Question: I use the stripe for payment in my application but after i have error in my controller
Errors:
1."The type or namespace name 'StripeCustomerService' could not be found (are you issing a using "
2."The type or namespace name 'StripeChargeService' could not be found (are you issing a using "

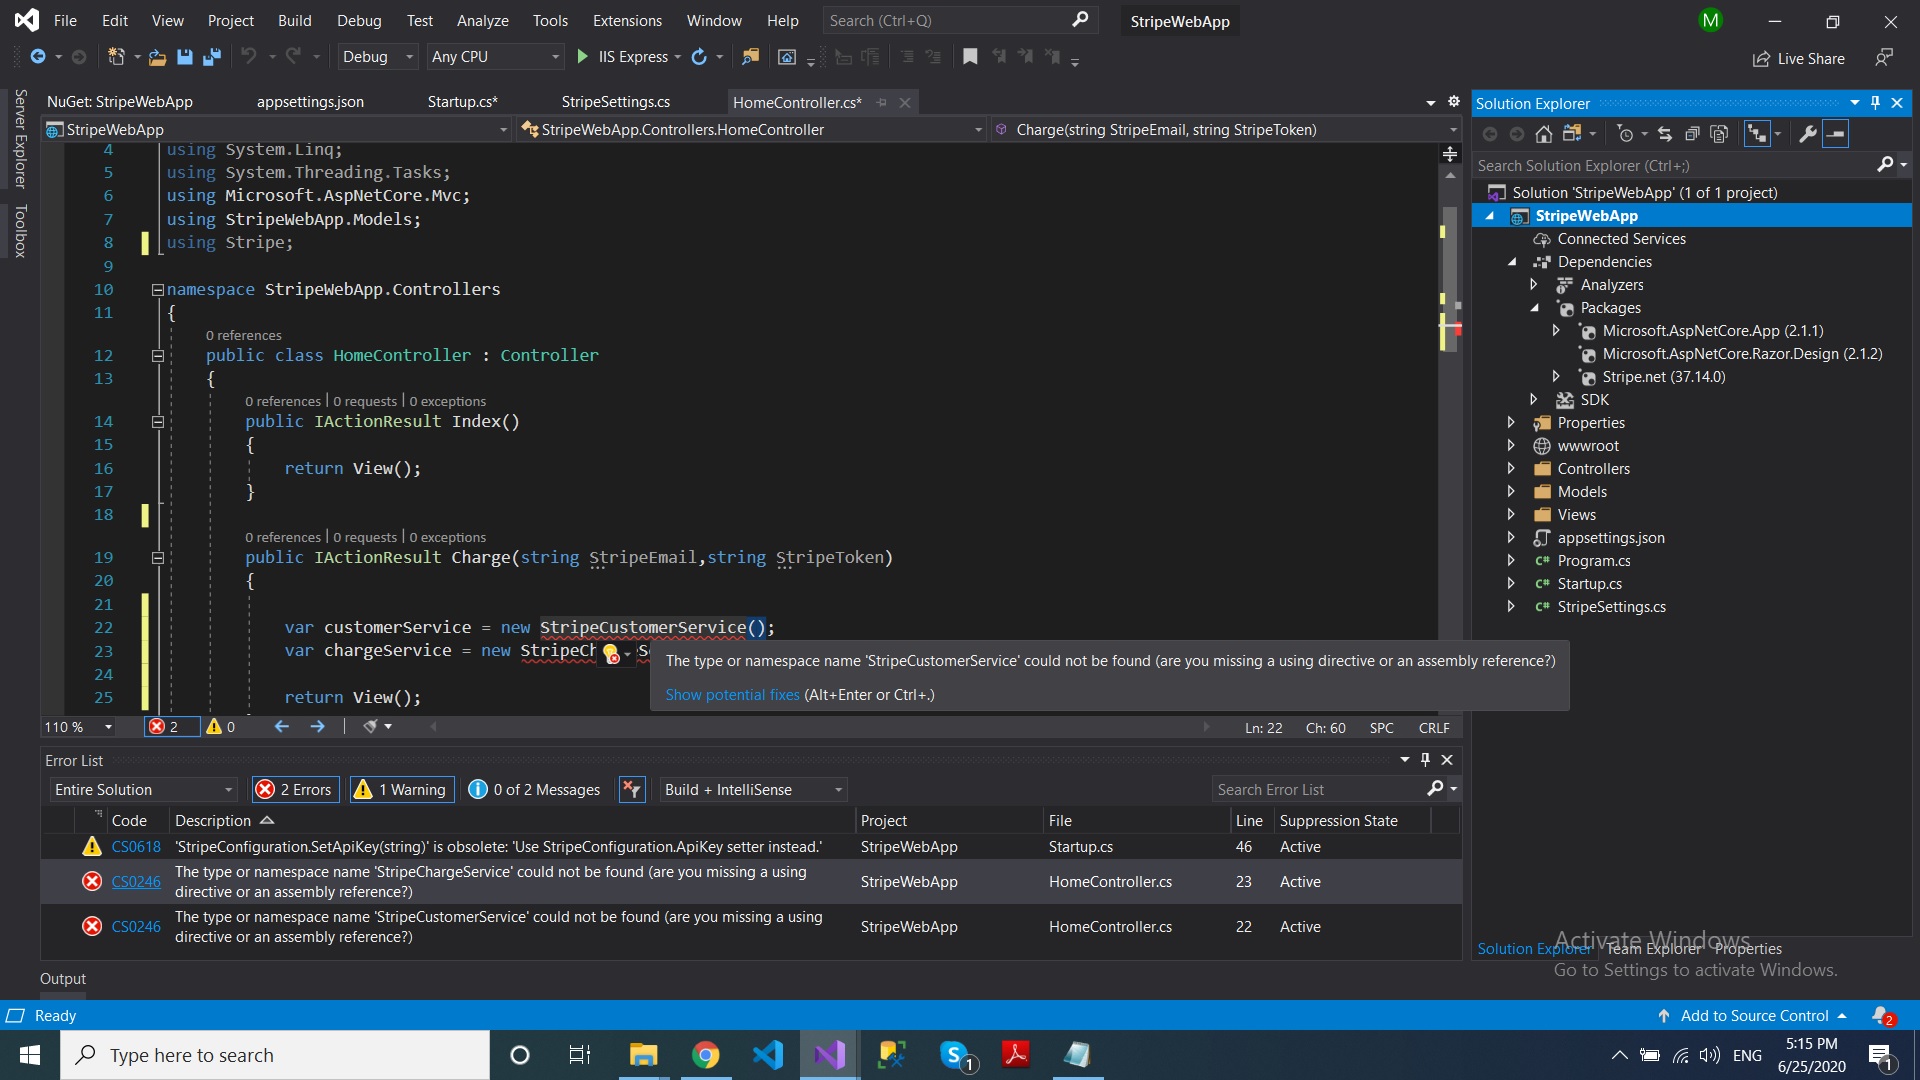
Answer: '''
using Stripe.Checkout;
'''
You are missing an assembly reference. In Visual Studio there is a helper icon to the left in the code window on the line of code that is missing the assembly. Right click it and it will show you which assembly you are missing and it will add it for you.
I commented on the Stripe.com API reference page where you acquired your code sample and informed them of the missing above.